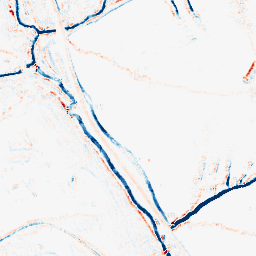
Category: morphological
Decomposition family: morphological_ellipse
Decomposition parameters: operation: average
width: 5
height: 5
Upsampling method: cubic_catmull_rom
Upsampling parameters: scale: 2
Upsampling scale: 2